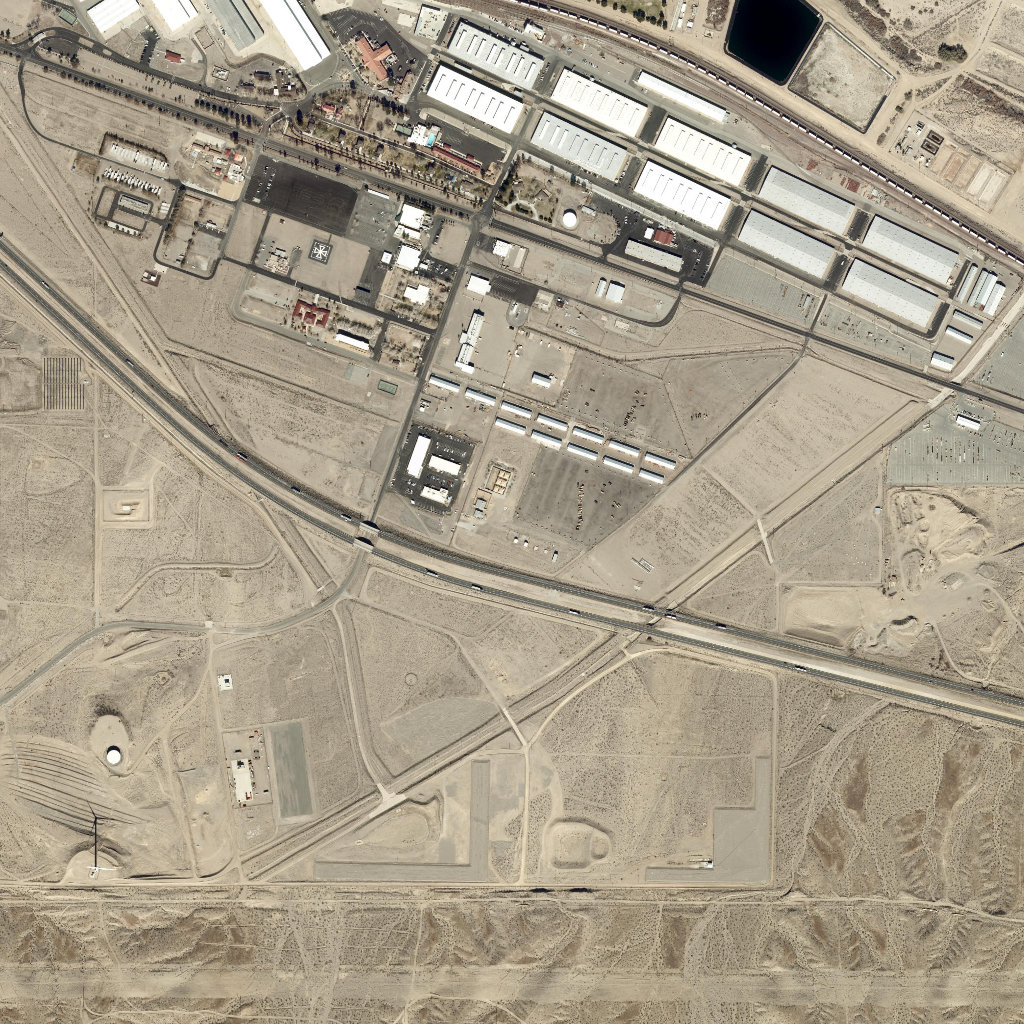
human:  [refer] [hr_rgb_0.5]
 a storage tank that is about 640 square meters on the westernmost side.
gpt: <box>[[10, 72, 12, 74, 0]]</box>